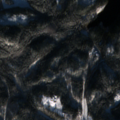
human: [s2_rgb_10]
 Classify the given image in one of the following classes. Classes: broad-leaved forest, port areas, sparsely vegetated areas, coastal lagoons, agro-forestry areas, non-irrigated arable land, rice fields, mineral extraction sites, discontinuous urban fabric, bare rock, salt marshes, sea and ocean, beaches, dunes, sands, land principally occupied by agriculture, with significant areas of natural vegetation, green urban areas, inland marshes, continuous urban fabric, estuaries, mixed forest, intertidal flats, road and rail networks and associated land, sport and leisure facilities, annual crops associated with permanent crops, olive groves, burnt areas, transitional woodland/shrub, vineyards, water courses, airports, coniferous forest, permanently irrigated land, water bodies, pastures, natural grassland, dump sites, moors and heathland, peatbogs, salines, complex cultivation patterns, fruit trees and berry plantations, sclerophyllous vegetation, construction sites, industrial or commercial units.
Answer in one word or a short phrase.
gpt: coniferous forest, mixed forest, water bodies